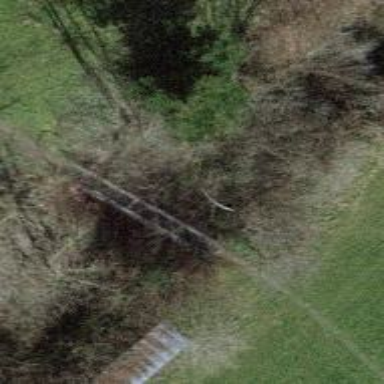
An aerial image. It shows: Grass path.